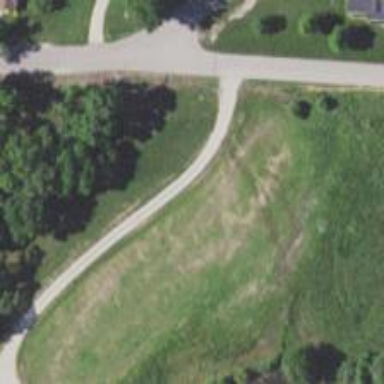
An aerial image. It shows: Path for both road and golf.